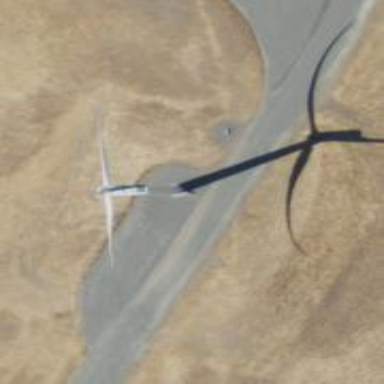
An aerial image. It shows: Wind generator of the horizontal axis type made by Vestas.